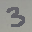
Label: 3